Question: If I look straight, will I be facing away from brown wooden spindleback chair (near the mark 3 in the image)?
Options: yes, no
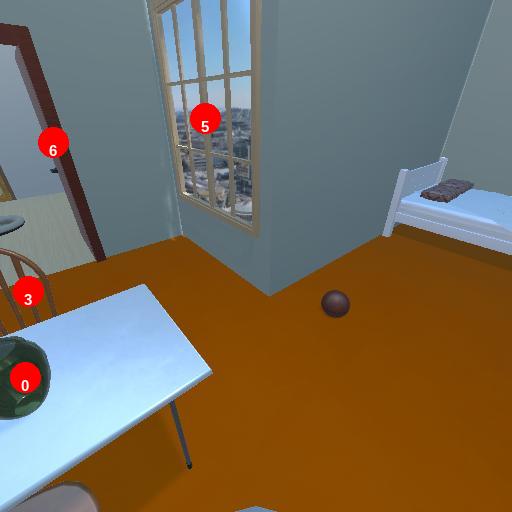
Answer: yes